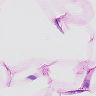
Metastatic tissue present: no